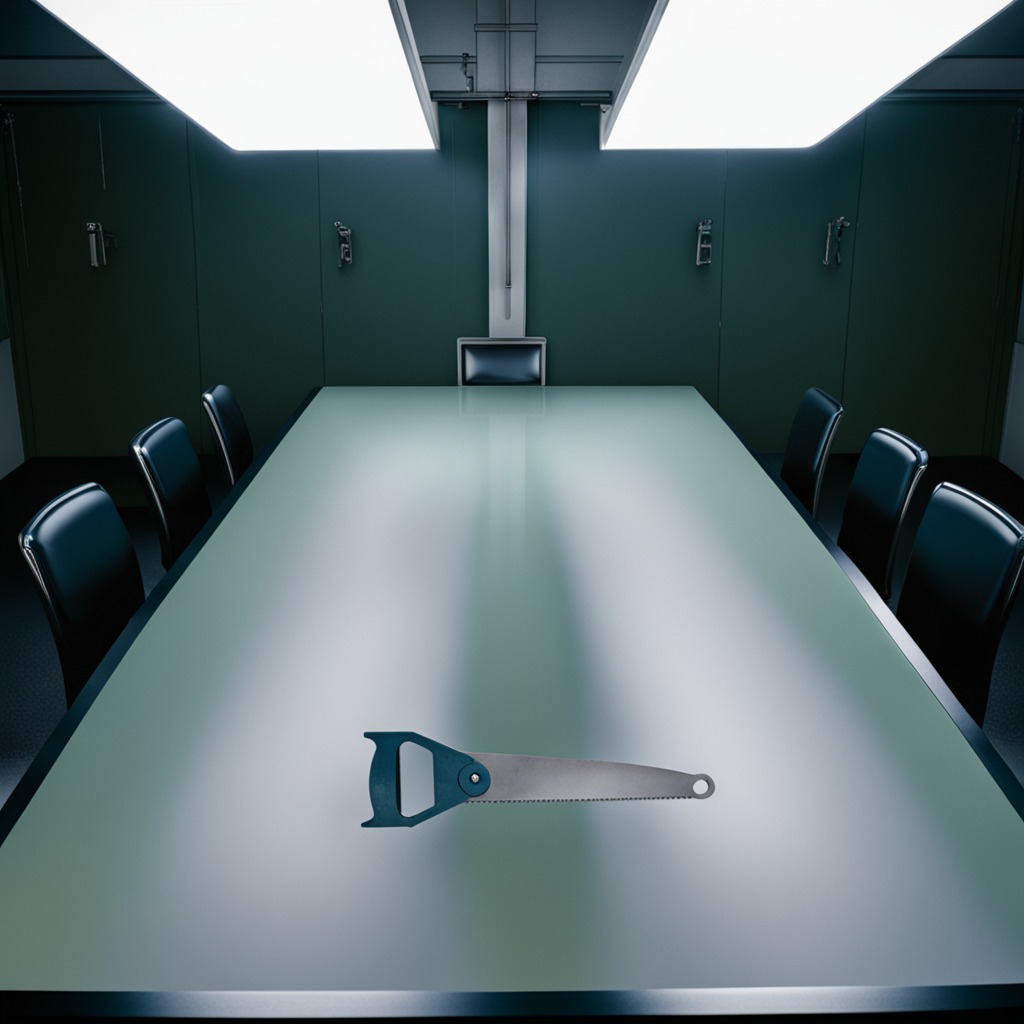
A handheld metal saw is lying on a clean empty table in a railway signal maintenance room lit by harsh overhead fluorescents.